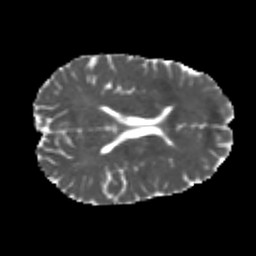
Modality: MD
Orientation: axial
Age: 21
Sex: male
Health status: healthy
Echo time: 0.074 s